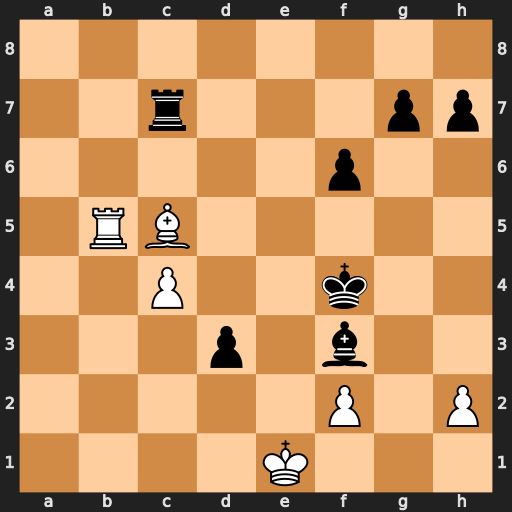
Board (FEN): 8/2r3pp/5p2/1RB5/2P2k2/3p1b2/5P1P/4K3
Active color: w
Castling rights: -
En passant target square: -
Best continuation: Bd6+ Ke4 Bxc7